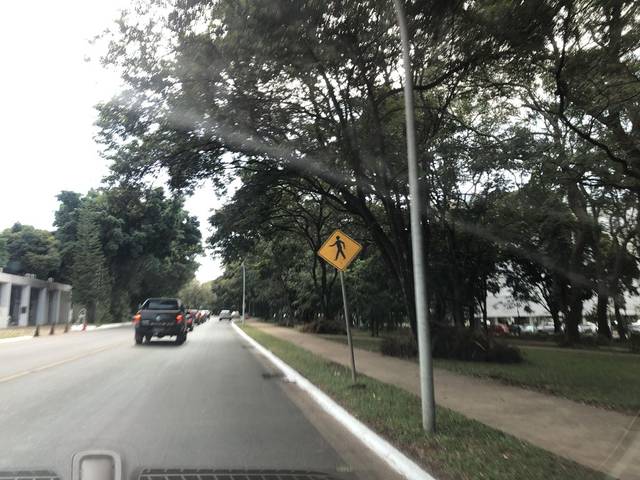
Region: Brazil
Coordinates: -15.814, -47.902